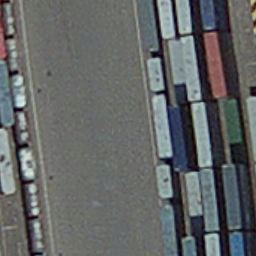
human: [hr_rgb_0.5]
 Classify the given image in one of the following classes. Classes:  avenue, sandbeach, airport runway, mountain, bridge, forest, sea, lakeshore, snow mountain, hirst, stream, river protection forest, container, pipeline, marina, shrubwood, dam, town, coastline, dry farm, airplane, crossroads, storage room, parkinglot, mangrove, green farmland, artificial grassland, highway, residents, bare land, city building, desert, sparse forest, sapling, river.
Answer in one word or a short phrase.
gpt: container